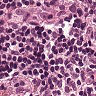
Metastatic tissue present: no